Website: home-depot
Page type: delivery-shipping
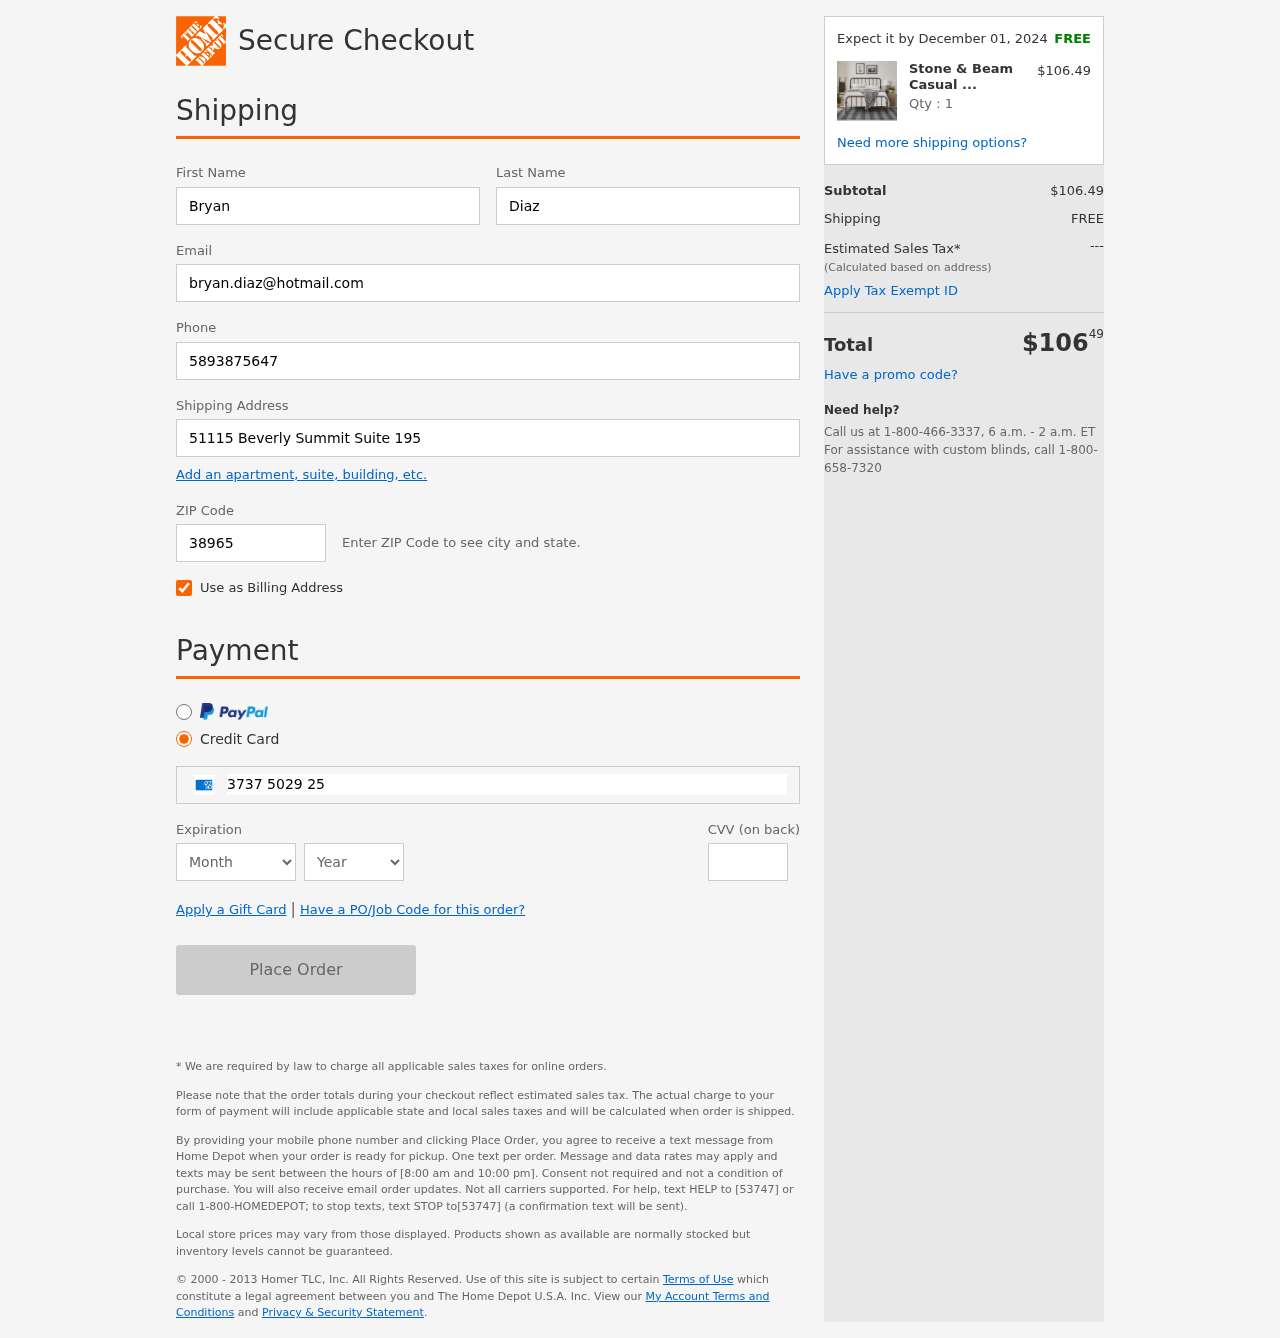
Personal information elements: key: PII_CARD_CVV
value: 5387
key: PII_CARD_EXPIRY_MONTH
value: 06
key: PII_CARD_EXPIRY_YEAR
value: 30
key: PII_CARD_NUMBER
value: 3737 5029 2578 068
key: PII_EMAIL
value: bryan.diaz@hotmail.com
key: PII_FIRSTNAME
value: Bryan
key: PII_LASTNAME
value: Diaz
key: PII_PHONE
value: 5893875647
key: PII_POSTCODE
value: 38965
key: PII_STREET
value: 51115 Beverly Summit Suite 195
Product elements: key: PRODUCT1_NAME
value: Stone & Beam Casual Plaid Rug
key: PRODUCT1_PRICE
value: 106.49
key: PRODUCT1_QUANTITY
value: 1
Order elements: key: ORDER_DELIVERY_DATE
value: Expect it by December 01, 2024
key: ORDER_SUBTOTAL
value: $106.49
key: ORDER_SHIPPING_COST
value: FREE
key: ORDER_TOTAL
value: $10649